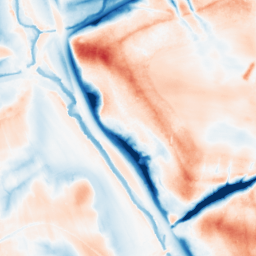
Category: trend_removal
Decomposition family: local_polynomial
Decomposition parameters: window_size: 51
degree: 2
Upsampling method: linear_exact
Upsampling parameters: scale: 4
Upsampling scale: 4